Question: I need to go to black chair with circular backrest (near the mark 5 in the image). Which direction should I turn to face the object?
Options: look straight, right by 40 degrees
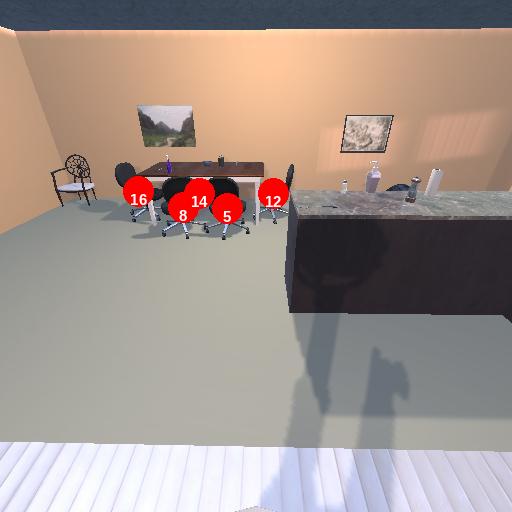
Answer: look straight